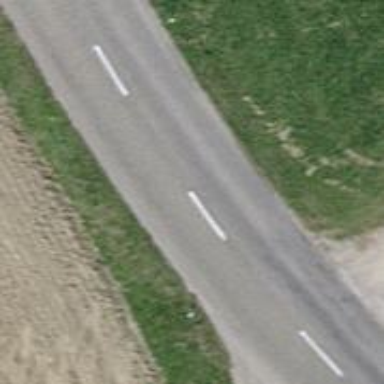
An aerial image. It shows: Paved tertiary road.